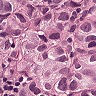
Metastatic tissue present: yes